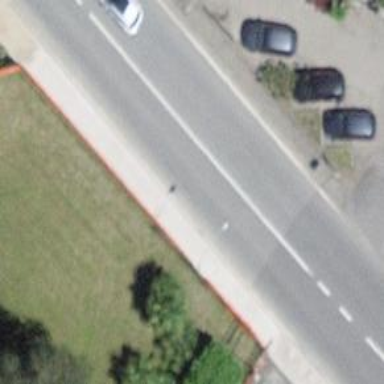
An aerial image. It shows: Asphalt sidewalk along the footway.